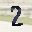
Label: 2